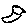
Label: bird